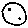
Label: moon